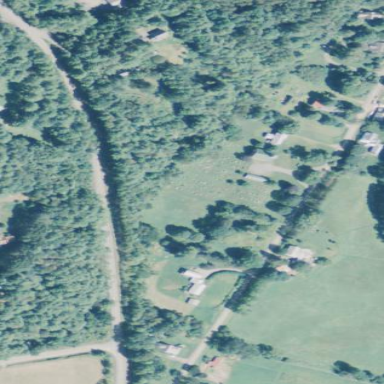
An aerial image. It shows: Graveyard.